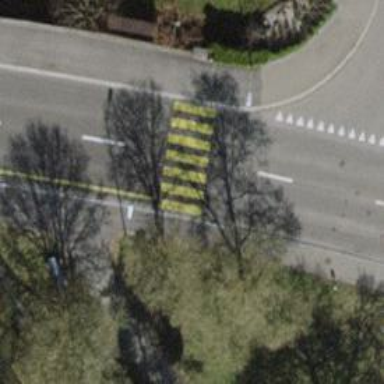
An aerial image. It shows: Zebra crossing on footway.